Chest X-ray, PA view. Patient: 53 years old, sex M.
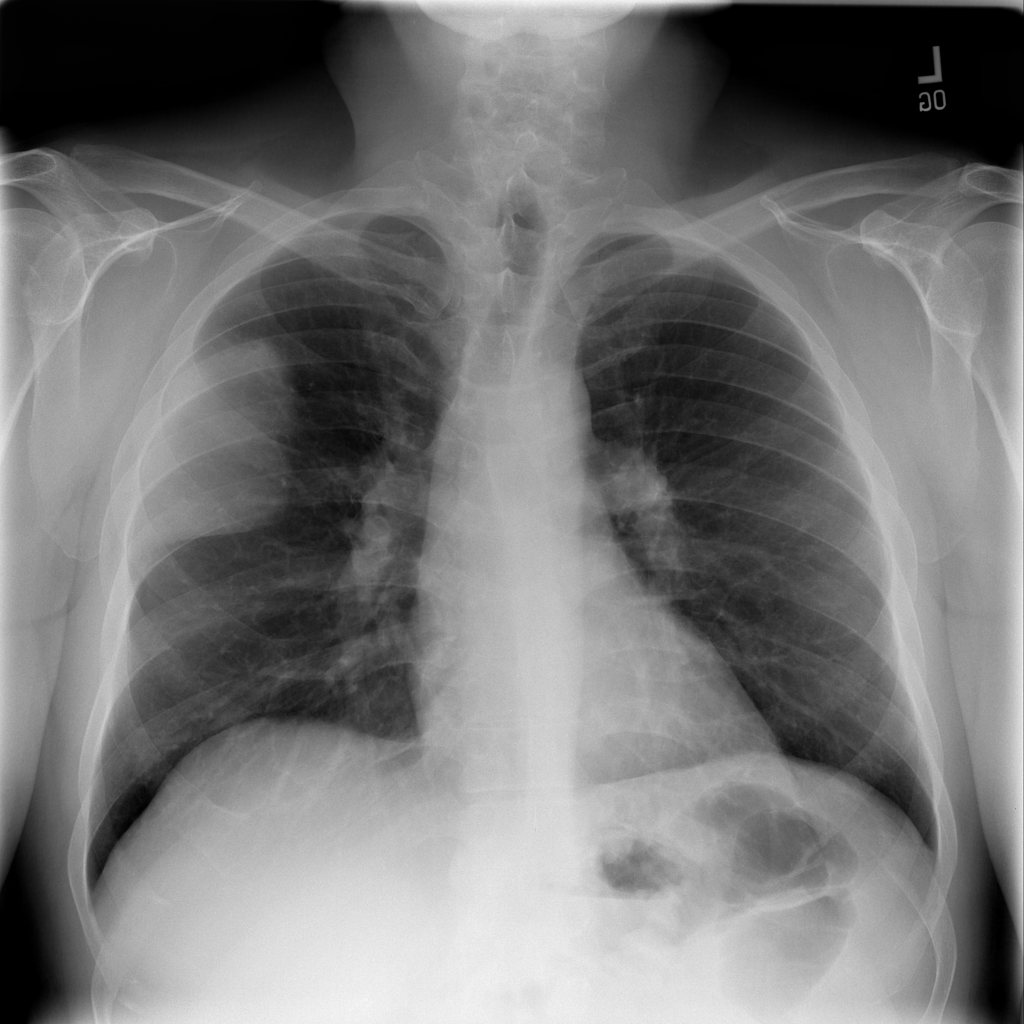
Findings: Mass